Interaction volume radius: 10 \u00c5
Interaction volume height: 35 \u00c5
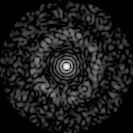
Disorder parameter: 0.8313